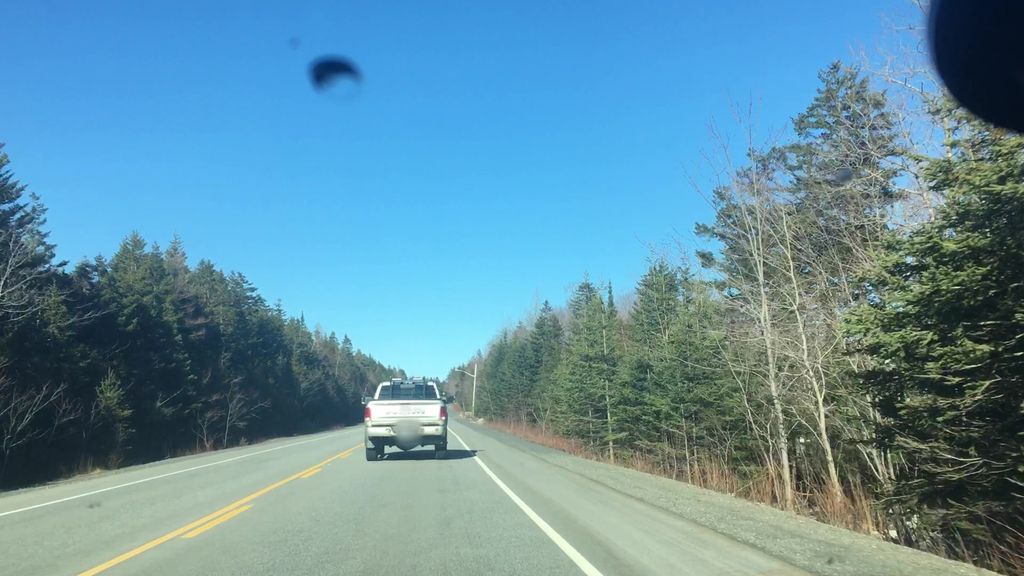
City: halifax